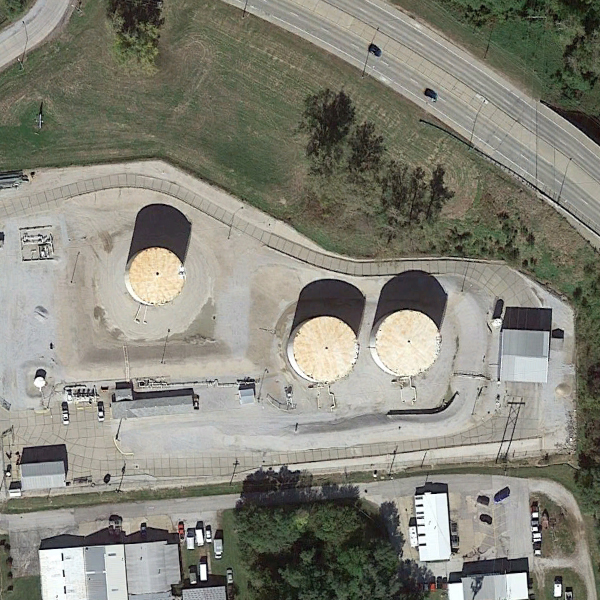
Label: StorageTanks